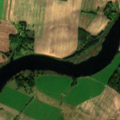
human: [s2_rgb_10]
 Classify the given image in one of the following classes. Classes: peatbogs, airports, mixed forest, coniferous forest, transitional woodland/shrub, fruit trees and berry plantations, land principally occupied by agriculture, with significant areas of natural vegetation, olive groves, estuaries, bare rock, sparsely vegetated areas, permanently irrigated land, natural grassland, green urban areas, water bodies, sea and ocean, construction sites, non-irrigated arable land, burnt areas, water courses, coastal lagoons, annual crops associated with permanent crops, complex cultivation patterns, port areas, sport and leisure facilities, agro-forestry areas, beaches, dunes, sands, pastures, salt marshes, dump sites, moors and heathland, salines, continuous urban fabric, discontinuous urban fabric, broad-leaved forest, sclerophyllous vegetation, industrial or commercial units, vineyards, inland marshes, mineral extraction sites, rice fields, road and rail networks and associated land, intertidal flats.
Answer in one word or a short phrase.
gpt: non-irrigated arable land, water bodies